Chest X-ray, PA view. Patient: 81 years old, sex F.
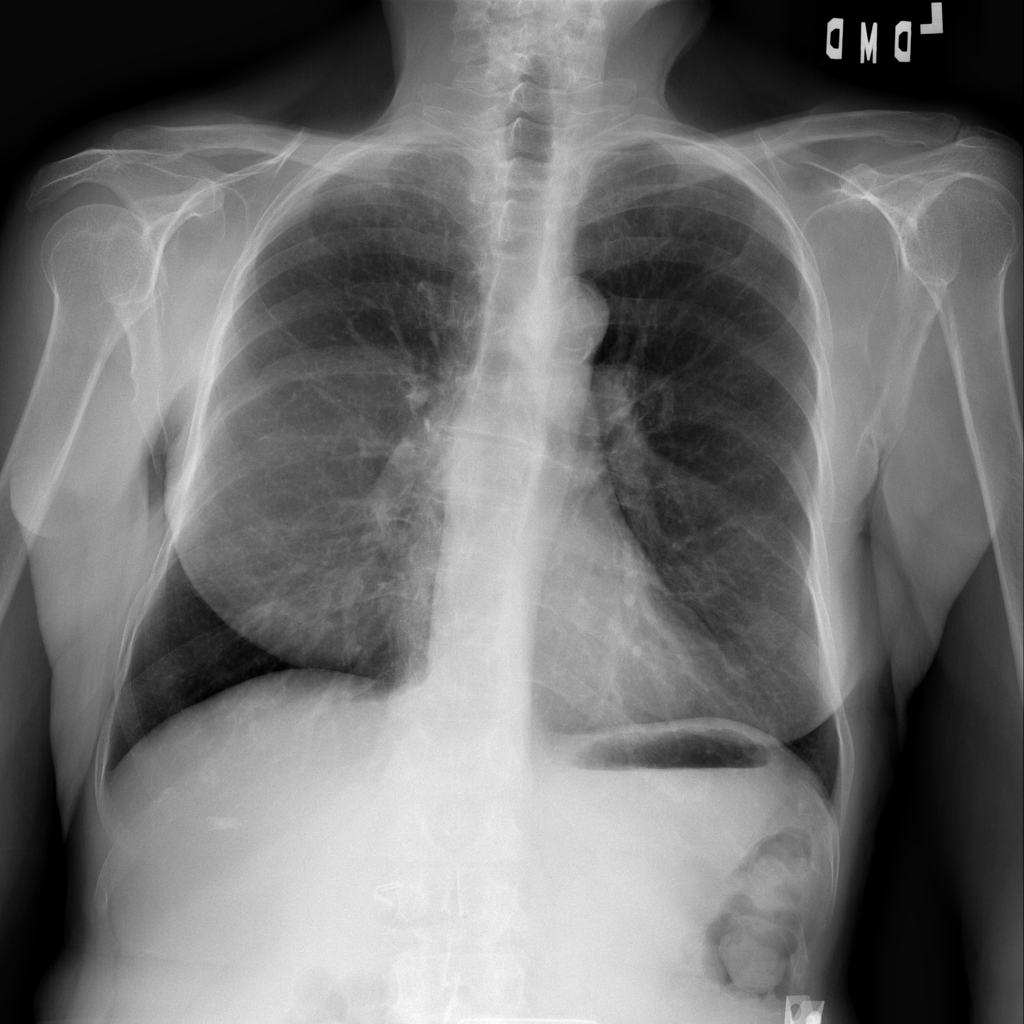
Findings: No Finding